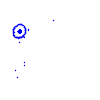
Particle: electron